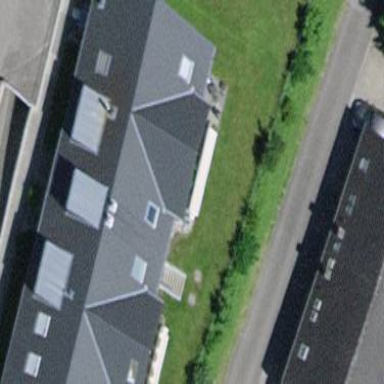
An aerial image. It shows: Residential building.